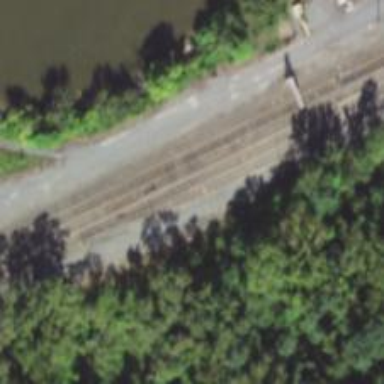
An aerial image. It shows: Railway siding with rails.